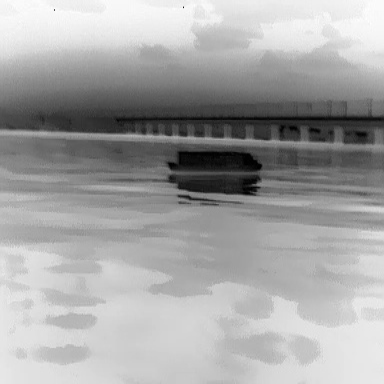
There is a fishing_boat in the infrared image.